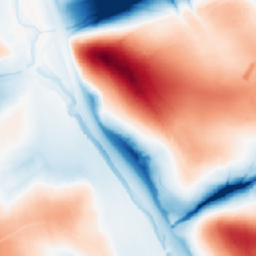
Category: classical
Decomposition family: gaussian_anisotropic
Decomposition parameters: sigma_x: 5
sigma_y: 50
Upsampling method: nearest
Upsampling parameters: scale: 4
Upsampling scale: 4